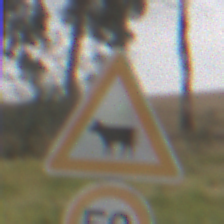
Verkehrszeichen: ViehtriebRechts
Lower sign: Geschwindigkeit50
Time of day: MorningAfternoon
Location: Outdoor (Nature)
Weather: Overcast
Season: NotSpecified
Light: Natural